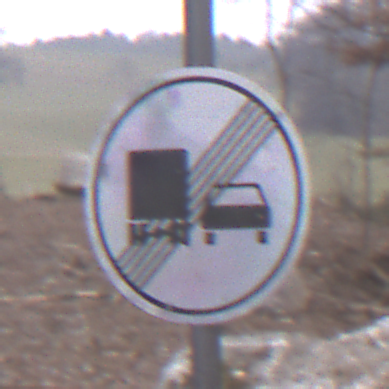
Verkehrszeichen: EndeUeberholverbotKraftfahrzeuge
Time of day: Midday
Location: Outdoor (Nature)
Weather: Overcast
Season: Autumn
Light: Natural